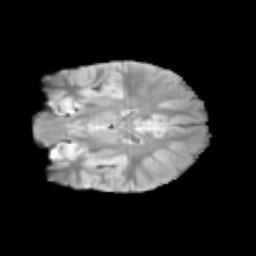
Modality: T2w
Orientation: coronal
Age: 9
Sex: male
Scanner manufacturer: siemens
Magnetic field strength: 3 T
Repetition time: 3.8 s
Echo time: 0.07 s